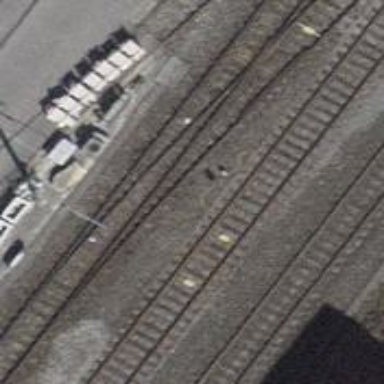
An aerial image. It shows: Railway switch.